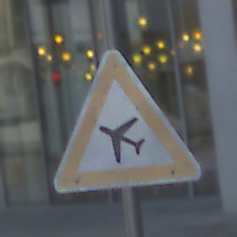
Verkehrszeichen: FlugbetriebRechts
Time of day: SunriseSunset
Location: Outdoor (Urban)
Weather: PartlyCloudy
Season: NotSpecified
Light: Natural